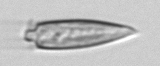
Label: Oxytoxum